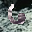
Label: 6